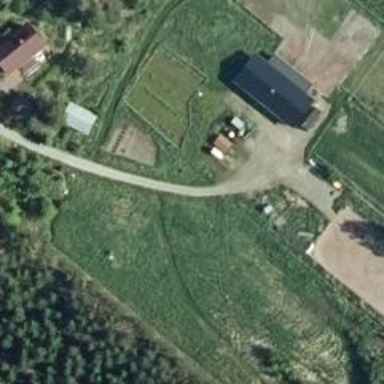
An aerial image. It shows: Driveway.